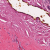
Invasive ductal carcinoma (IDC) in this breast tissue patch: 0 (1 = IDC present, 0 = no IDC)